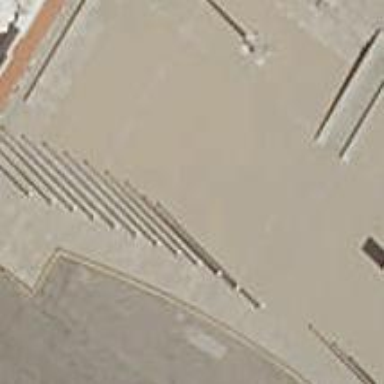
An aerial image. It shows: Flagpole which is man-made.